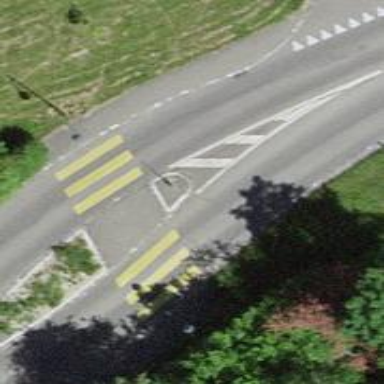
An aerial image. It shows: Uncontrolled crossing with zebra marking and crossing island.